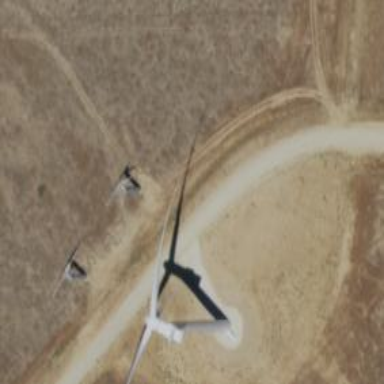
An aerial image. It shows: Wind turbine power generator.